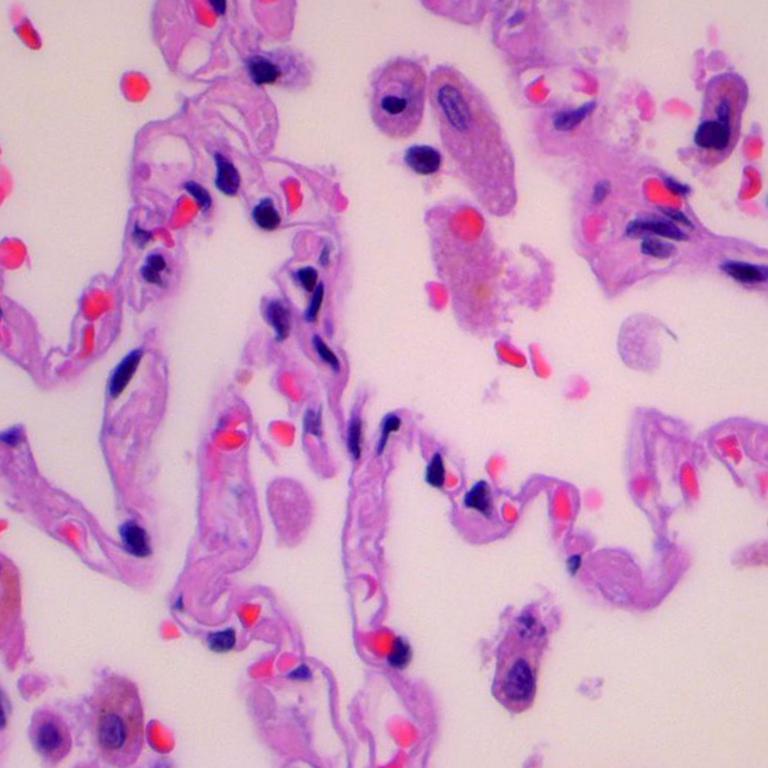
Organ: lung
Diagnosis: benign